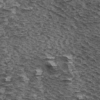
Label: not_dusty